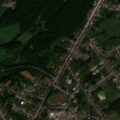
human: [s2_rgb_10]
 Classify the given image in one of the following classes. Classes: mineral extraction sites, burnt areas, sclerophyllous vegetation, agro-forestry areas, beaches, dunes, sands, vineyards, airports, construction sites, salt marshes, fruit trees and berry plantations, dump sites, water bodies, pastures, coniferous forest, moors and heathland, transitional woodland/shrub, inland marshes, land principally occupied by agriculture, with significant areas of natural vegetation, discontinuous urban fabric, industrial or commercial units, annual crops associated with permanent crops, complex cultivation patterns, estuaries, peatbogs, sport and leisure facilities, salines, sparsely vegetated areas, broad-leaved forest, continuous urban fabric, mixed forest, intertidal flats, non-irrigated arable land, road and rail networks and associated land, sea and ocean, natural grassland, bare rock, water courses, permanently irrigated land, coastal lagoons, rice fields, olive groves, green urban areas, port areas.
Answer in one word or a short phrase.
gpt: discontinuous urban fabric, complex cultivation patterns, broad-leaved forest